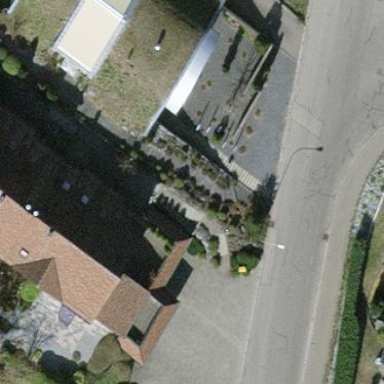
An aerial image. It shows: Terrace building.